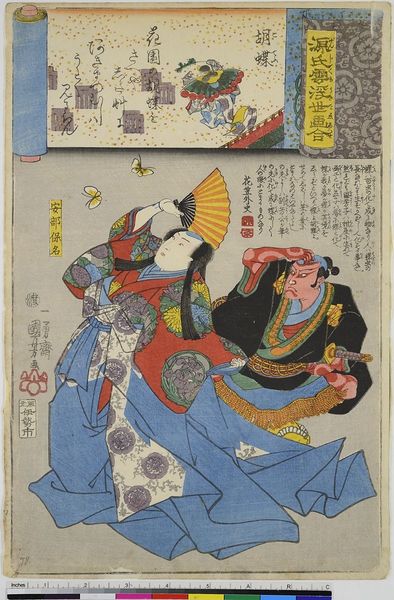
Titel: Kocho, Blatt 24 aus der Serie: Genji Wolken zusammen mit Ukiyo-e
Künstler: Utagawa Kuniyoshi
Standort: Hamburg
Institution: Museum für Kunst und Gewerbe Hamburg
Schlagwörter: blau, mann, gelb, menschen, sitzen, köpfe, männer, schwarz, weiss, zeichnung, rot, fächer, muster, tanz, gesichter, arme, blicke, falten, figur, gewand, stoff, gewänder, person, hellblau, holzschnitt, japan, schrift, papier, farben, grafik, graphik, kissen, chinesin, schriftzeichen, gestalt, asien, geisha, druck, druckgraphik, druckgrafik, literatur, stempel, schmetterling, china, schriftrolle, schmetterlinge, zeit, sitzkissen, farbholzschnitt, chinese, florales muster, chinesen, stoffmuster, edo, wedeln, mandarin, charaktere, reproduktionen, druckerzeugnisse, ukiyo, lit, literarische, genji